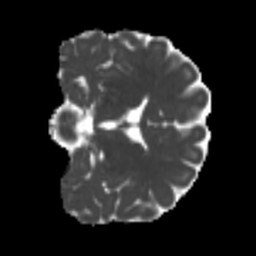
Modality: MD
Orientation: coronal
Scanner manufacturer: siemens
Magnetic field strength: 3 T
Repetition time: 4 s
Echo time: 0.0594 s